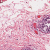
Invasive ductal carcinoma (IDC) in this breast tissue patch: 0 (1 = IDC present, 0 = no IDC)